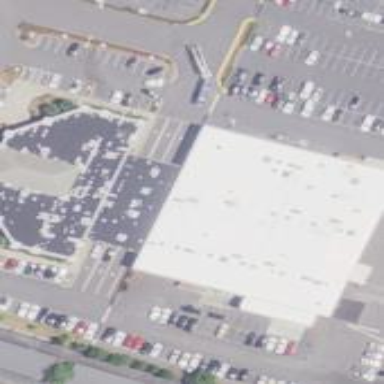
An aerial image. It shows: Building that houses car shop.